Question: Using a custom DevExpress application our users are uploading PDF files which get stored in a VARBINARY(MAX) column on a MSSQL 2008 database.
I have LAMP box which successfully connects to that database using the FreeTDS driver.
I'm able to retrieve other types of information (images stored as blobs, dates, strings etc) but when I try to serve PDFs they become corrupted somehow.
If I do a comparison of the file before upload and after download using a hex editor I can see they are different (the string in the after shot matches what is on the db 128B08...)

The PHP I am using to serve the file:
'''
<?php
header("Pragma: public");
header("Expires: 0");
header("Cache-Control: must-revalidate, post-check=0, pre-check=0");
header("Cache-Control: public");
header("Content-Description: File Transfer");
header("Content-type:application/pdf");
header("Content-Disposition:attachment;filename=" . $arr[0]['FileName']);
header("Content-Transfer-Encoding: binary");
echo $arr[0]['FileContent'];
'''
The C# used to save the file to the db:
'''
public void LoadFromStream(string fileName, Stream stream)
{
Guard.ArgumentNotNull(stream, "stream");
Guard.ArgumentNotNullOrEmpty(fileName, "fileName");
FileName = fileName;
byte[] bytes = new byte[stream.Length];
stream.Read(bytes, 0, bytes.Length);
Content = bytes;
}
public void SaveToStream(Stream stream)
{
if (string.IsNullOrEmpty(FileName))
{
throw new InvalidOperationException();
}
stream.Write(Content, 0, Size);
stream.Flush();
}
public byte[] Content
{
get { return GetDelayedPropertyValue<byte[]>("Content"); }
set
{
int oldSize = size;
if (value != null)
{
size = value.Length;
}
else
{
size = 0;
}
SetDelayedPropertyValue<byte[]>("Content", value);
OnChanged("Size", oldSize, size);
}
}
'''
I've read just about every article I can find by searching "php varbinary, php output stream, php varbinary stream, varbinary encoding". Help or suggestions much appreciated!
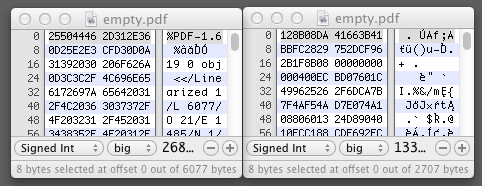
Answer: There's a couple of problems with this.
First off, the data stored in the database is in Hex format so you'll need to convert that back to a byte array in your PHP code before serving it to the user.
Secondly, the hex reprisentation you've got in the database doesn't seem to be correct for the PDF you're using.
When I converted the PDF from a byte array to a hex reprisentation I got a very different looking Hex string that when converted back to a byte array, works fine.